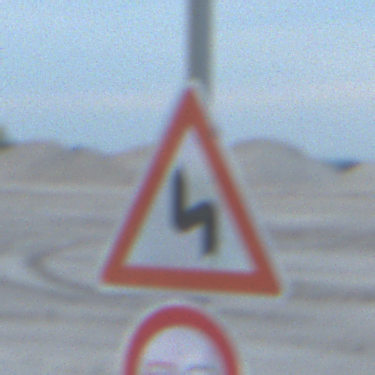
Verkehrszeichen: DoppelkurveZunaechstLinks
Zusatzzeichen unten: Ueberholverbot
Umgebung: Outdoor, Beach
Tageszeit: SunriseSunset
Wetter: PartlyCloudy
Licht: Natural
Jahreszeit: NotSpecified
Kontrast: LowContrast